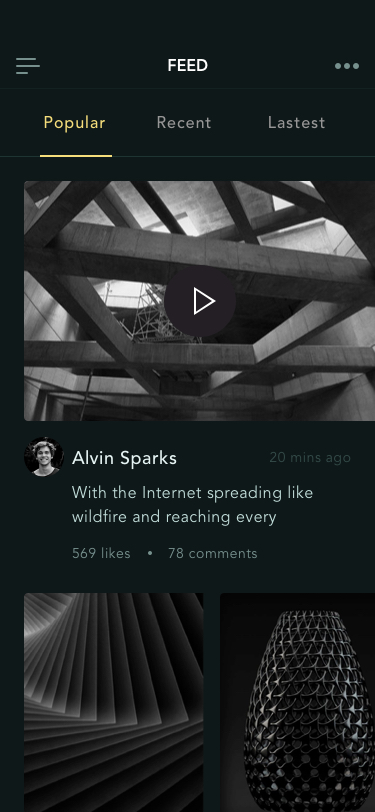
Text in this UI design:
Alvin Sparks
With the Internet spreading like wildfire and reaching every
569 likes
78 comments
20 mins ago
Popular
Recent
Lastest